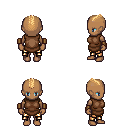
a pixel art fantasy rpg character, female body template, human, dark skin, brown tunic, gold greaves, light blonde short mohawk hairstyle, leather bracers, four views (front, back, left, right), 2x2 character sprite sheet, small pixel art, hard edges, no anti-aliasing